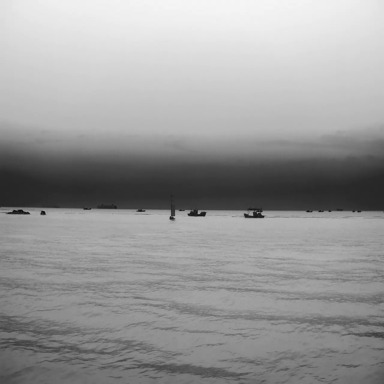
There are ten bulk_carriers in the infrared image.